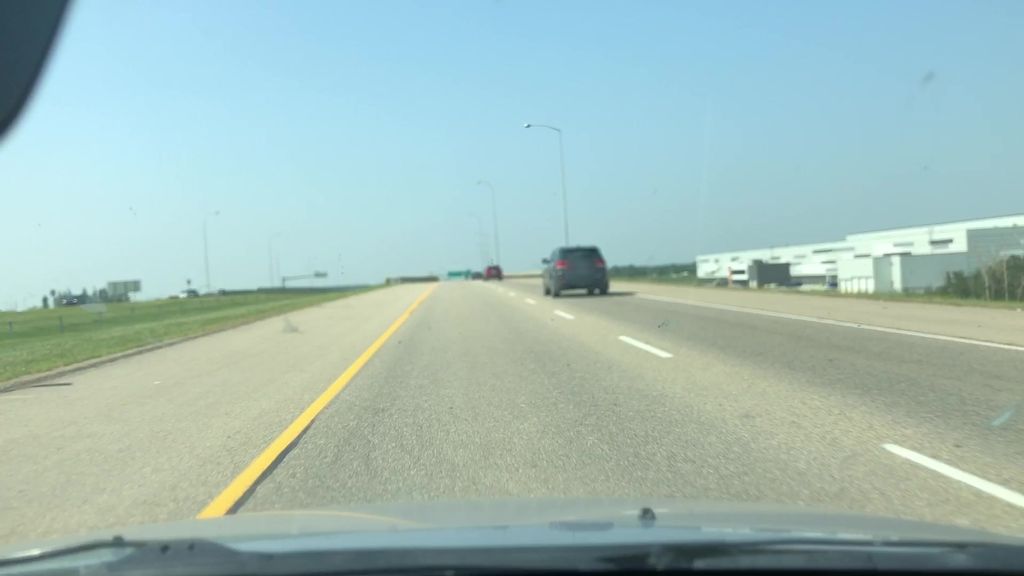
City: edmonton